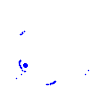
Particle: electron